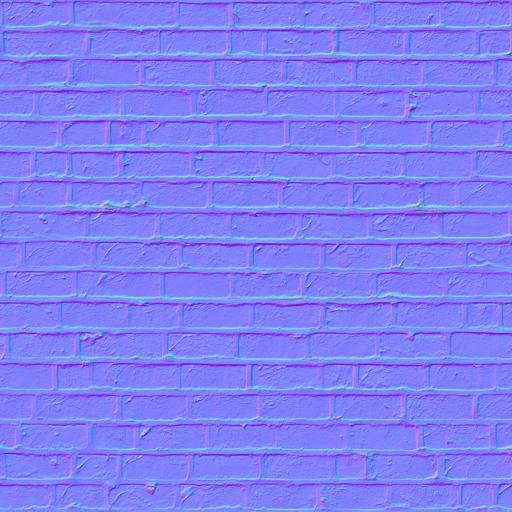
brick bricks modern orange red wall